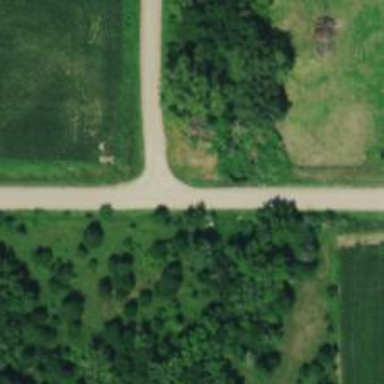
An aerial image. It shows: Unclassified road.